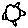
Label: sun